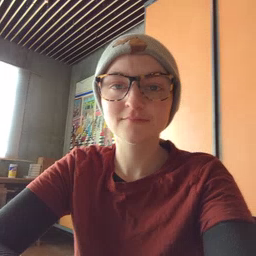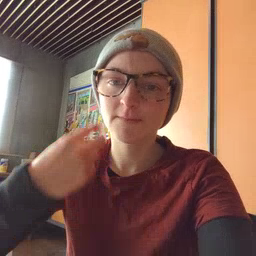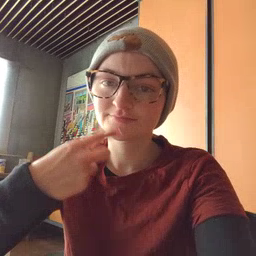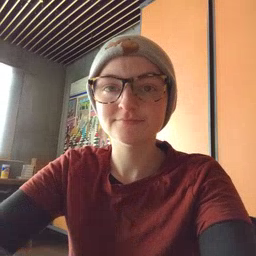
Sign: mouth